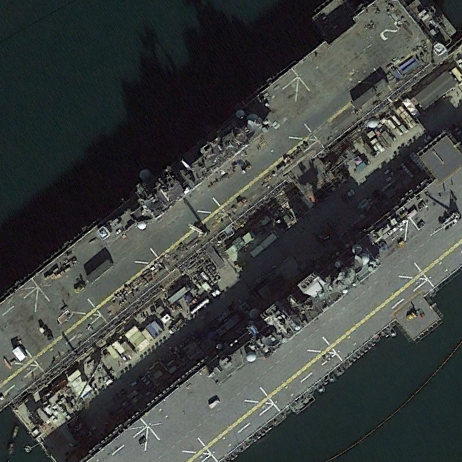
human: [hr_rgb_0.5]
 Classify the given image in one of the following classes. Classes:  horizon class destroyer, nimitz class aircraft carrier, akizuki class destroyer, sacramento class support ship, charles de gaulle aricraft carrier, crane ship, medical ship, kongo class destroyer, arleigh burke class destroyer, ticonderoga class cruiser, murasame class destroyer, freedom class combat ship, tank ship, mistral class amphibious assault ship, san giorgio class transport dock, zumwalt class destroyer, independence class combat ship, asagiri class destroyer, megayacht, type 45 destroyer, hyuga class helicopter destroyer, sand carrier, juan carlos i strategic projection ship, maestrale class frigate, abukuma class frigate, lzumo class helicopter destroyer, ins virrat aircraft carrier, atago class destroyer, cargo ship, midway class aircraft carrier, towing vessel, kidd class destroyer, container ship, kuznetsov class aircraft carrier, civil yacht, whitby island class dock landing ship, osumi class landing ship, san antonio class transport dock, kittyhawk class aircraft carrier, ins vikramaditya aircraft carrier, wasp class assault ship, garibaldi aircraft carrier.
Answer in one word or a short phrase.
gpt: Wasp class assault ship